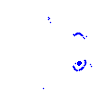
Particle: electron